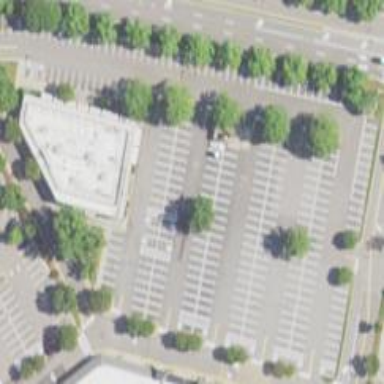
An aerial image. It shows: Parking area with surface.